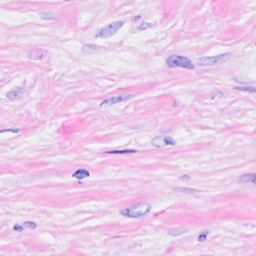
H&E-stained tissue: Breast